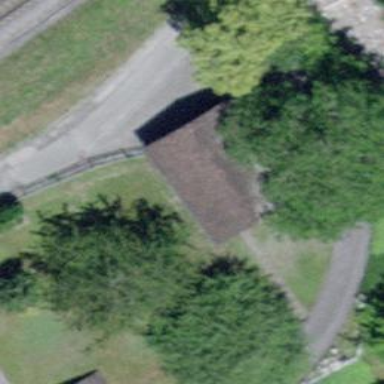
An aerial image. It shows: Garage building.